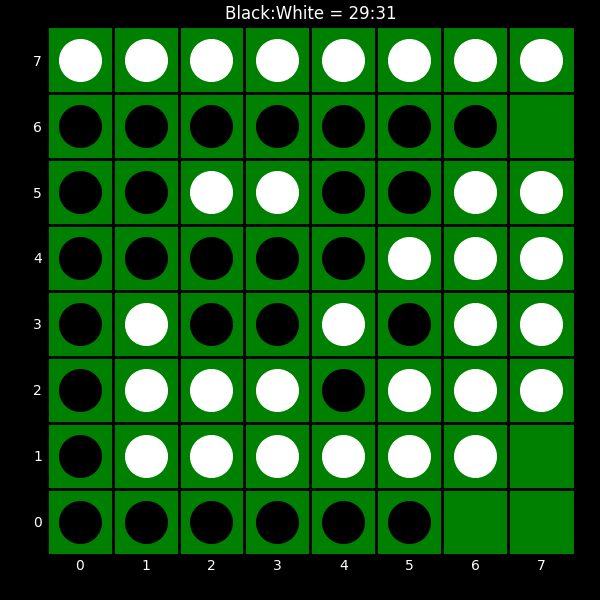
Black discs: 29
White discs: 31